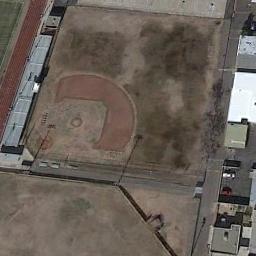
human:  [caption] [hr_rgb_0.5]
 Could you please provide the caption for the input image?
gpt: There is a baseball diamond in the wasteland beside the house .

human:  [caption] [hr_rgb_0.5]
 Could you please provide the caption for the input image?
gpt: A baseball diamond is next to a playground and many buildings .

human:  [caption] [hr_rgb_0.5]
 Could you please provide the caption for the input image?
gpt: There are two baseball fields by the road .

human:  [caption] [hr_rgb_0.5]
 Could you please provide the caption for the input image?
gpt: A baseball diamond next to the playground and some buildings beside .

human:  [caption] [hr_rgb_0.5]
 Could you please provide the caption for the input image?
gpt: Next to the baseball diamond is red road .